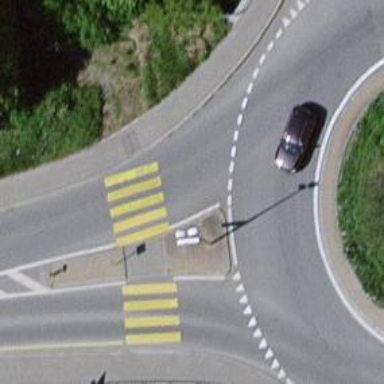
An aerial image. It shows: Uncontrolled zebra crossing with central island. The crossing is marked with zebra stripes.